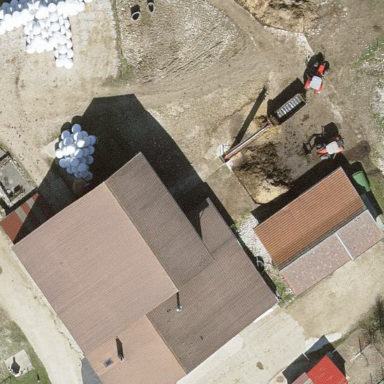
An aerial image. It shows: Farmyard area.